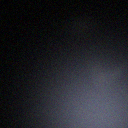
Screen state: off